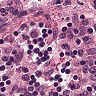
Metastatic tissue present: no